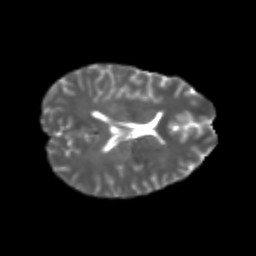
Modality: T2w
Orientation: axial
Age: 24
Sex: female
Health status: healthy
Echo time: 0.074 s